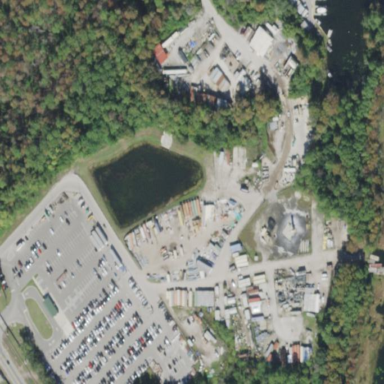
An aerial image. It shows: Scrap yard situated in industrial area.